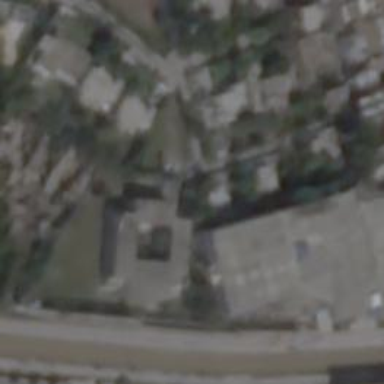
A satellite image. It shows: School.